Question: I have a small Rnw file. When compiled with knitr, it shows importing comments in the pdf. How do I remove these comments? Here is the file a.Rnw:
'''
\documentclass[10pt,a4paper]{article}
\usepackage[latin1]{inputenc}
\usepackage{amsmath}
\usepackage{amsfonts}
\usepackage{amssymb}
\begin{document}
Hi, this is an example!
<<setup, echo=FALSE, cache=TRUE>>==
library(earth, warn.conflicts=FALSE)
a <- rnorm(100); b<- 0.05*rnorm(100) - .2*a
model <- lm(a~b)
plot(model)
@
\end{document}
'''
When I compile with knitr
'''
$ Rscript -e "library(knitr); knit('a.Rnw')"
'''
I get this extraneous bit in the tex file:
'''
\definecolor{shadecolor}{rgb}{0.969, 0.969, 0.969}\color{fgcolor}\begin{kframe}
{\ttfamily\noindent\itshape\color{messagecolor}{\#\# Loading required package: plotmo\\\#\# Loading required package: plotrix}}\end{kframe}
'''
Which shows up as

Is this normal? How do I remove these comments?
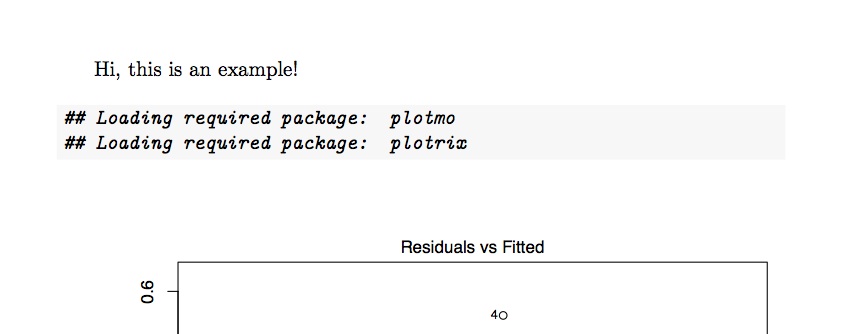
Answer: The simplest thing to do is to put 'message=FALSE' in your chunk options, either locally for that chunk or via 'library(knitr); opts_chunk$set(message=FALSE)' near the head of your document.
This is a little bit simpler than the question that <URL>' for its startup messages. 'message=FALSE' will suppress messages produced by the chunk; if you want to be a little bit more precise
'''
suppressPackageStartupMessages(library(earth))
'''
should work, but I find that 'message=FALSE' is usually harmless enough, and looks prettier (e.g. if you wanted 'echo=TRUE' instead).